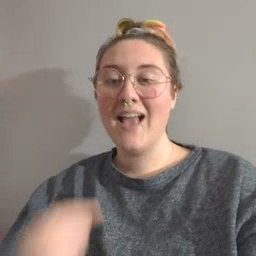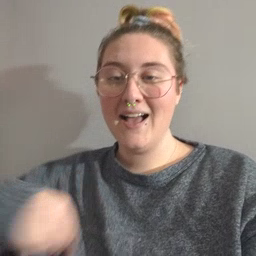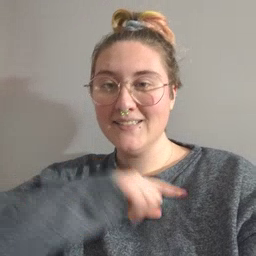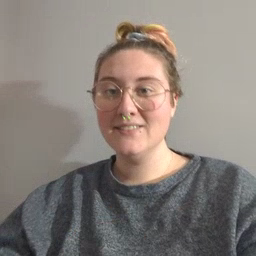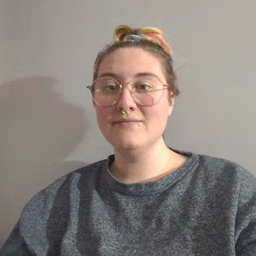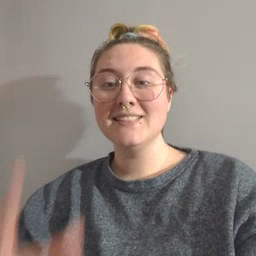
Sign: weus